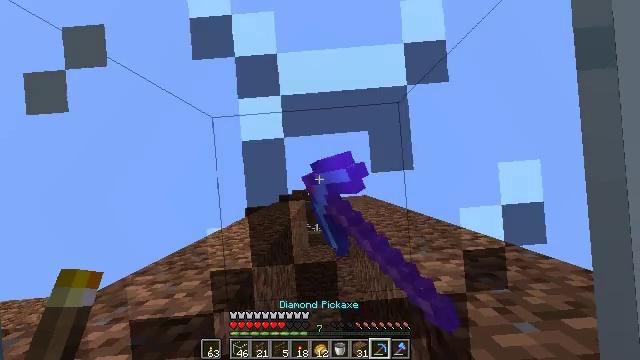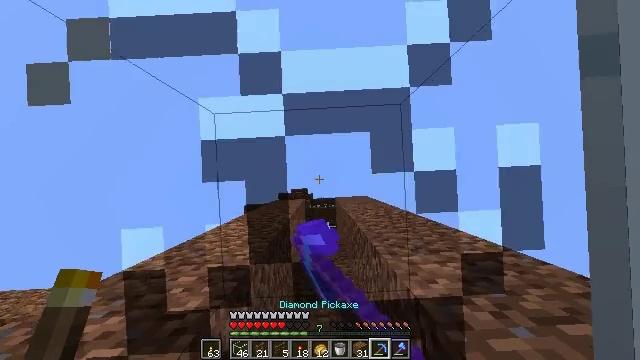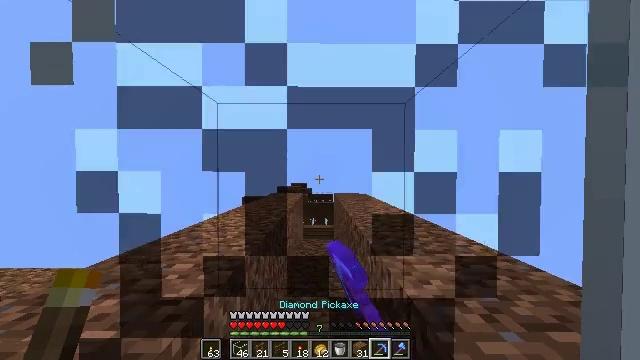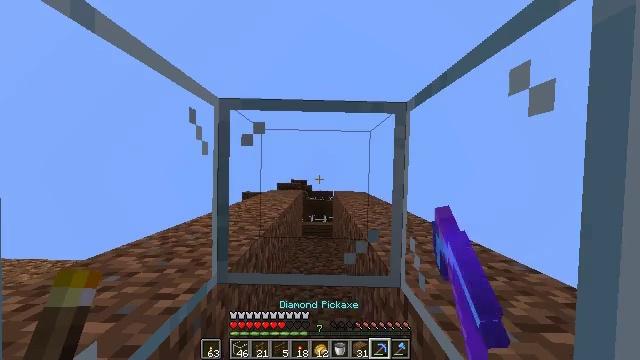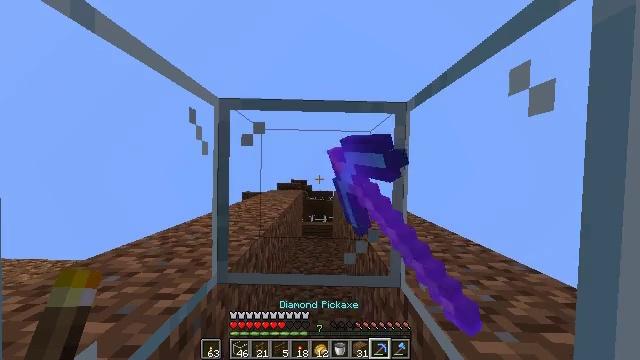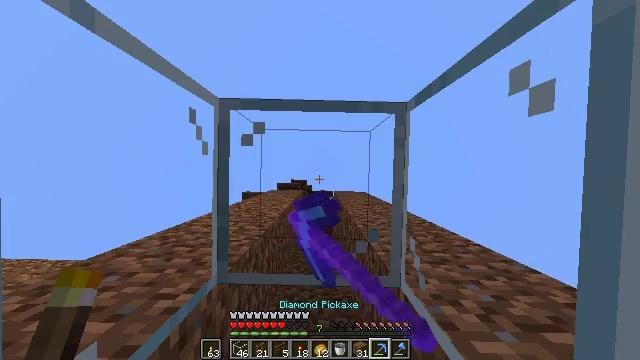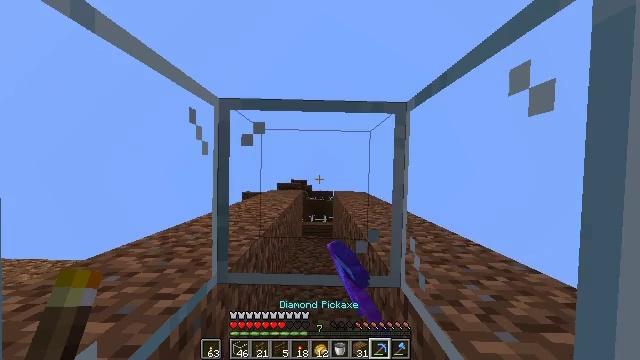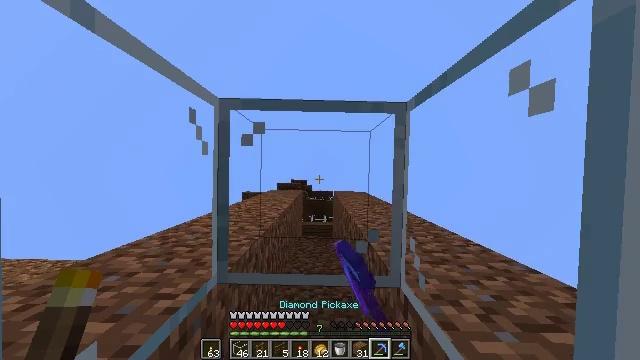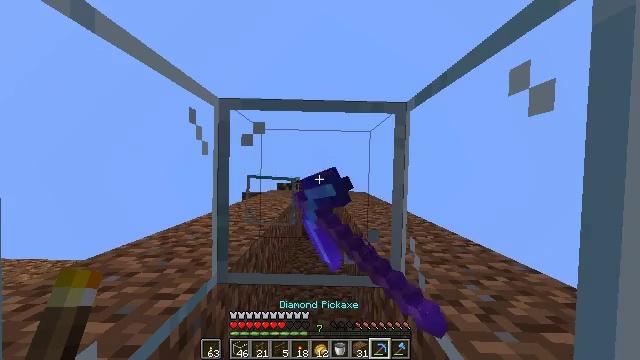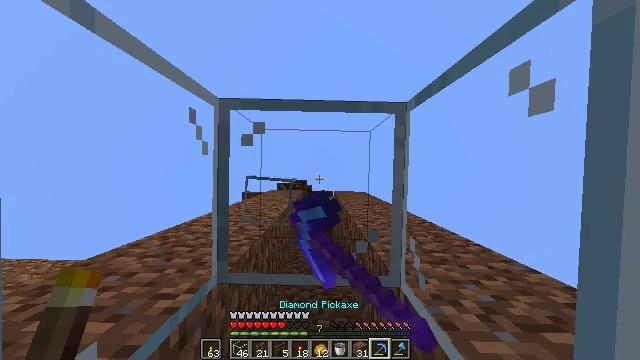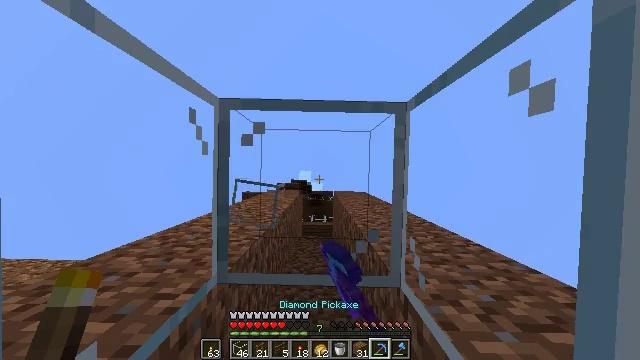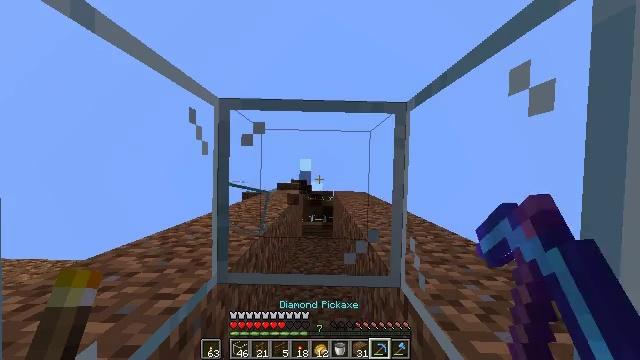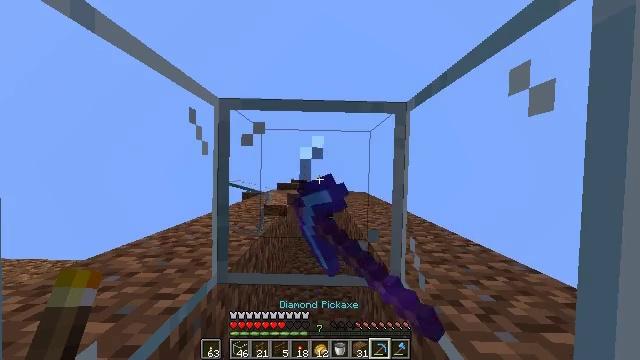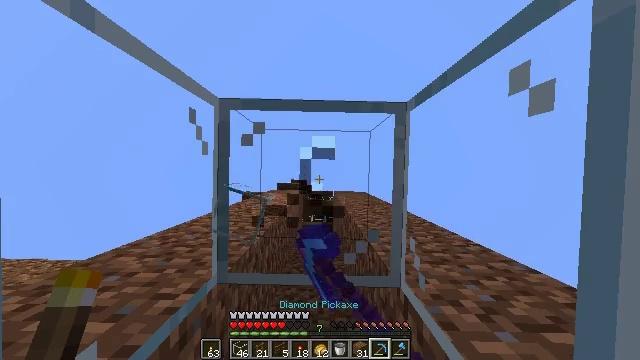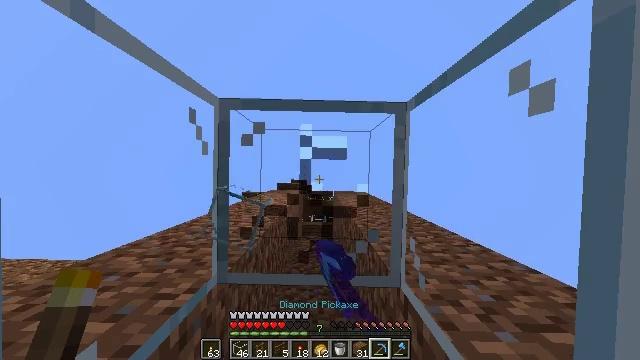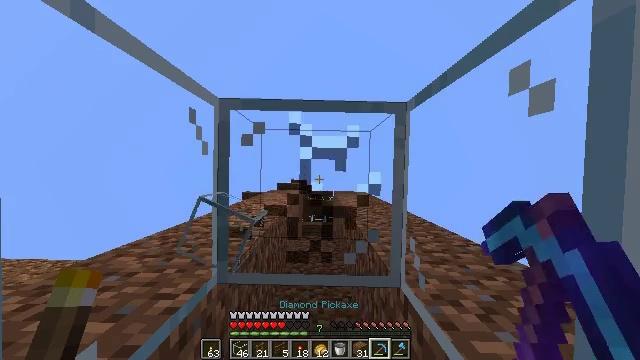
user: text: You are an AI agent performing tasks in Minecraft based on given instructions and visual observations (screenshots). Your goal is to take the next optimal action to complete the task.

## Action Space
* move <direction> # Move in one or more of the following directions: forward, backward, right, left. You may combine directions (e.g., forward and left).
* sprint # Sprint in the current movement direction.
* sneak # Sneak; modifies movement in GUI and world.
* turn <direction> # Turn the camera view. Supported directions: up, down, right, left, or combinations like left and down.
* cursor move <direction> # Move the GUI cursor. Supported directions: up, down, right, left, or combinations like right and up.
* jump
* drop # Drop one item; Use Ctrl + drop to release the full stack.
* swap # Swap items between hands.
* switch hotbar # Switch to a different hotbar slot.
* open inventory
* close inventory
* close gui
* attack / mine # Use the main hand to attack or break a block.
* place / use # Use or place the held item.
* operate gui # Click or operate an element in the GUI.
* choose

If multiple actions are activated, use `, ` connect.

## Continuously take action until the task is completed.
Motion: motion action
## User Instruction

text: Attack the glass to break it.
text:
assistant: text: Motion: turn right, attack / mine
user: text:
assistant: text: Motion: turn right and down, attack / mine
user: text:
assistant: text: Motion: turn right, attack / mine
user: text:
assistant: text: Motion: attack / mine
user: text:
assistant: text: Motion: attack / mine
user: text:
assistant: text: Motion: attack / mine
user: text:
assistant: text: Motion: attack / mine
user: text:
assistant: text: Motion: attack / mine
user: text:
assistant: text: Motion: attack / mine
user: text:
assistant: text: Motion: attack / mine
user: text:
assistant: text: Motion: attack / mine
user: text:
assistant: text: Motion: attack / mine
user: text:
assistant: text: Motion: attack / mine
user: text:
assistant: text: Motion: attack / mine
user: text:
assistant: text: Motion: attack / mine
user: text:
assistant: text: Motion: attack / mine
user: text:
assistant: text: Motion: attack / mine
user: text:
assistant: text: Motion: attack / mine
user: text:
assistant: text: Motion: attack / mine
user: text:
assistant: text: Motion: attack / mine
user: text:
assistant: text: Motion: attack / mine
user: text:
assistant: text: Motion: attack / mine
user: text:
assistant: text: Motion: attack / mine
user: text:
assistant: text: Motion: attack / mine
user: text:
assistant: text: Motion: attack / mine
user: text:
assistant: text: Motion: attack / mine
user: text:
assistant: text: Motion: attack / mine
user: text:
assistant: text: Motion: attack / mine
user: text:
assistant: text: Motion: attack / mine
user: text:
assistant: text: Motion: attack / mine